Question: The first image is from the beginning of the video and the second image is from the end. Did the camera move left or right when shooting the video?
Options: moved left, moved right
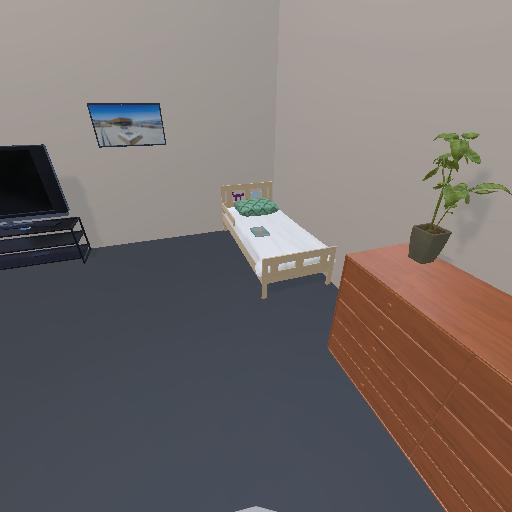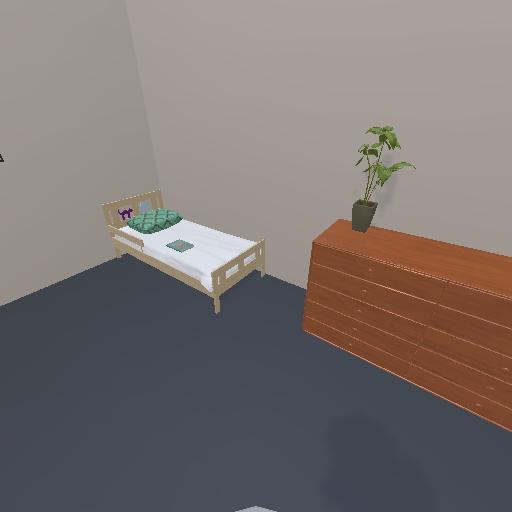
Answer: moved left